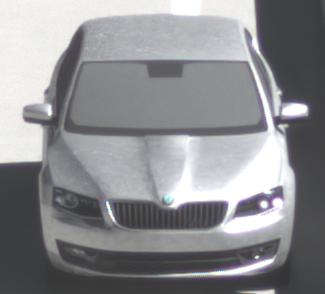
Make: Skoda
Model: Octavia 1.2 TSI
Detailed model: Octavia (III) Limousine
Model produced from: 2013/02
Model produced until: 2015/04
Doors: 5
Color: white
Road condition: dry road
Daytime: midday
Contrast: high contrast